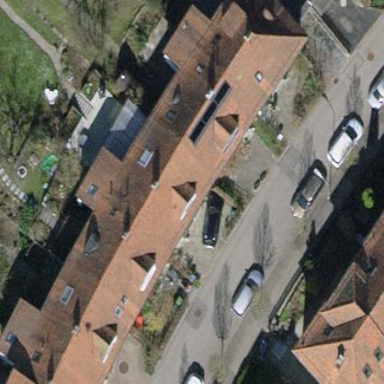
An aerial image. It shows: Building with tile roof.